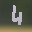
Label: 4